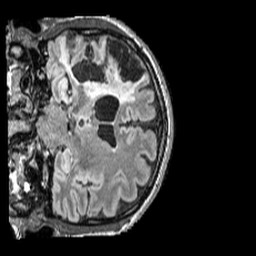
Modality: FLAIR
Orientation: coronal
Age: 49
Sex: male
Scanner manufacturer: siemens
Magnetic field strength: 3 T
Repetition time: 5 s
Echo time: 0.387 s